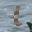
Label: 1